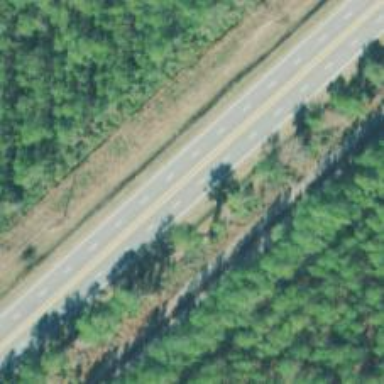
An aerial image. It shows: Asphalt road classified as trunk highway.